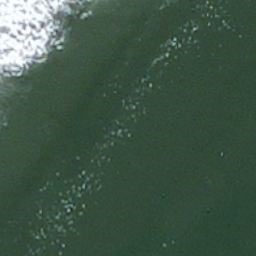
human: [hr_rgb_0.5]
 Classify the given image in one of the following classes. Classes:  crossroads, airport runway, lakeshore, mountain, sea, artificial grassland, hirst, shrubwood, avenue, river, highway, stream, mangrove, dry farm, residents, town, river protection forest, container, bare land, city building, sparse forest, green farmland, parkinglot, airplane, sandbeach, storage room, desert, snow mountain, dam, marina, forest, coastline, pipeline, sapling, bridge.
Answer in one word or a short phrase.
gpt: sea